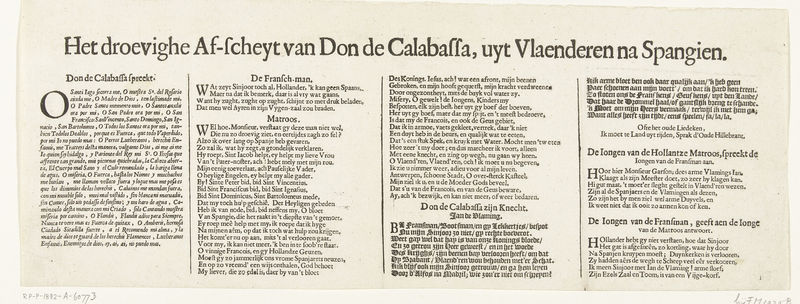
Titel: Tekstblad bij de prent van het droevig afscheid van Don de Calabassa uit Vlaanderen en terugkeer naar Spanje
Standort: Amsterdam
Institution: Rijksmuseum
Schlagwörter: column, columns, white, black, old, print, netherlands, spain, paper, letters, newspaper, dutch, het, text, words, printing, news, language, characters, article, don, o, bulletin, newpaper, headline, calabassa, spangien, clipping